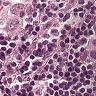
Metastatic tissue present: yes